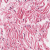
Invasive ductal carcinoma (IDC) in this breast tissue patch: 0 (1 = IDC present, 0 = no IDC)